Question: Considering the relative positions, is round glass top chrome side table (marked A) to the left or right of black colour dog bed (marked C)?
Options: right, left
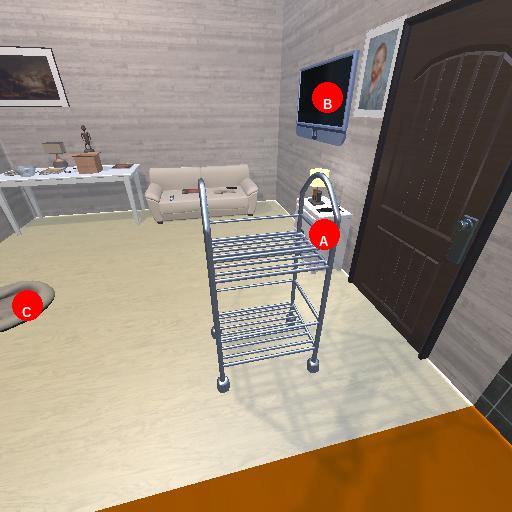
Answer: right